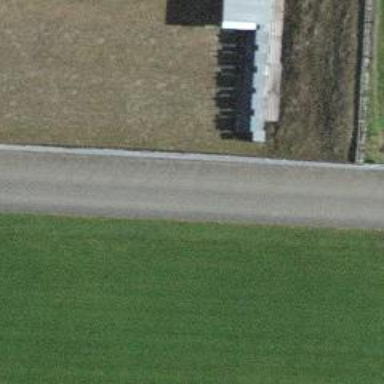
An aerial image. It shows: Retaining wall.